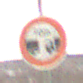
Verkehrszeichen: VerbotUnterschreitenMindestabstand
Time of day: Midday
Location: Outdoor (Nature)
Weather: Overcast
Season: NotSpecified
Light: Natural